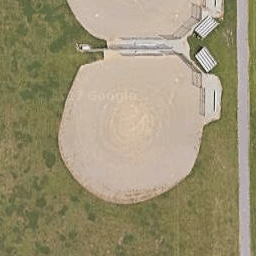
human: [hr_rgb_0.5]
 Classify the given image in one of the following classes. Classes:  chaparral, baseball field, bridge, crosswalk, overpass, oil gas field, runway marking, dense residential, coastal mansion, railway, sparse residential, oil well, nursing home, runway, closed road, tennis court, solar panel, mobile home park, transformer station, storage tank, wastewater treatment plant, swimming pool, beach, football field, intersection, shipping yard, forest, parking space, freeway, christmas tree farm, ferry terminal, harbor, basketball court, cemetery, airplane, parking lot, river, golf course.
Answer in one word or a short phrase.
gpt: baseball field